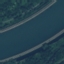
Land use / land cover class: River